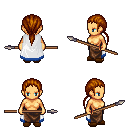
a pixel art fantasy rpg character, female body template, human, tanned skin, white trimmed cape, robe skirt, brunette ponytail hairstyle, brown slippers, spear, four views (front, back, left, right), 2x2 character sprite sheet, small pixel art, hard edges, no anti-aliasing